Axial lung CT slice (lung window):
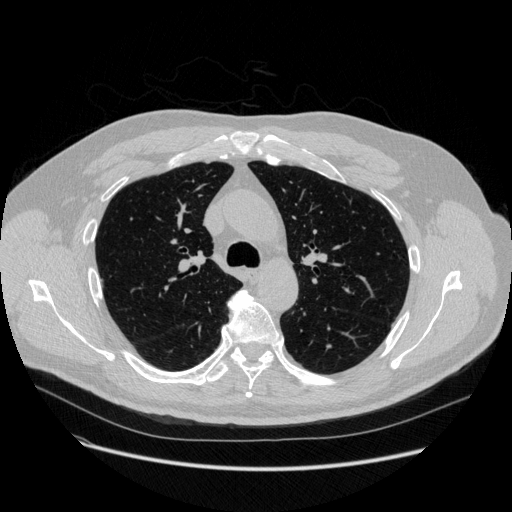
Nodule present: yes
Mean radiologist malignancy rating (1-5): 2.5